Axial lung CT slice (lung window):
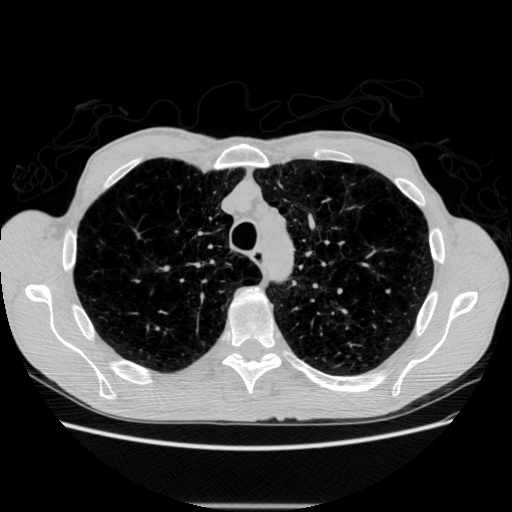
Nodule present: no